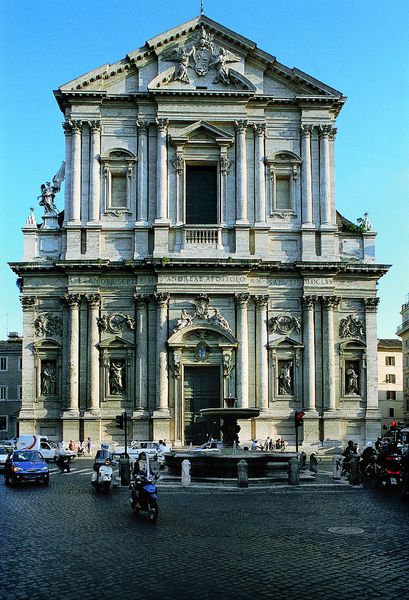
Titel: Rom, S. Andrea della Valle
Künstler: Carlo Rainaldi
Standort: Rom, S. Andrea della Valle (EU - I - Latium)
Schlagwörter: gott, menschen, säule, dach, haus, schloss, architektur, barock, kirche, brunnen, fassade, italien, pflaster, giebel, auto, figuren, foto, rom, portal, risalit, manierismus, romanik, mausoleum, motorrad, brunnnen